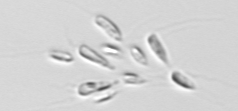
Label: Dinobryon